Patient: sex M, age 65
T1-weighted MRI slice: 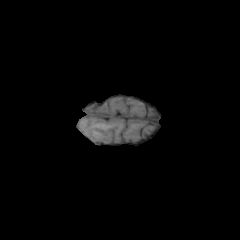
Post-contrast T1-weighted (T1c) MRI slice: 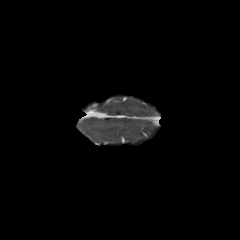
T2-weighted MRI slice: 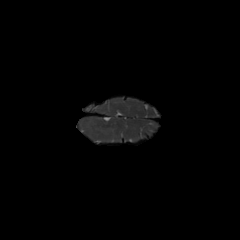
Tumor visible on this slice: no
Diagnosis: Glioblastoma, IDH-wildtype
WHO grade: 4